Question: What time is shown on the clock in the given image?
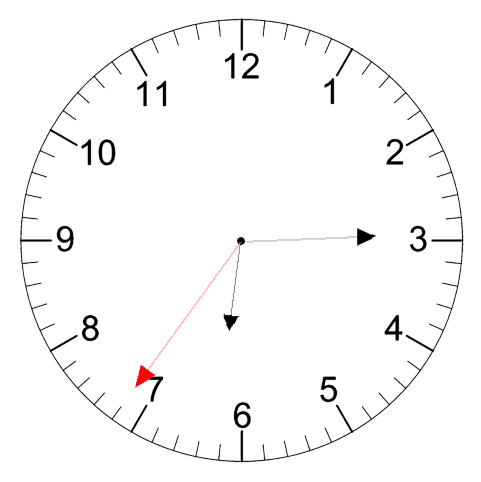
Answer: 06:14:36